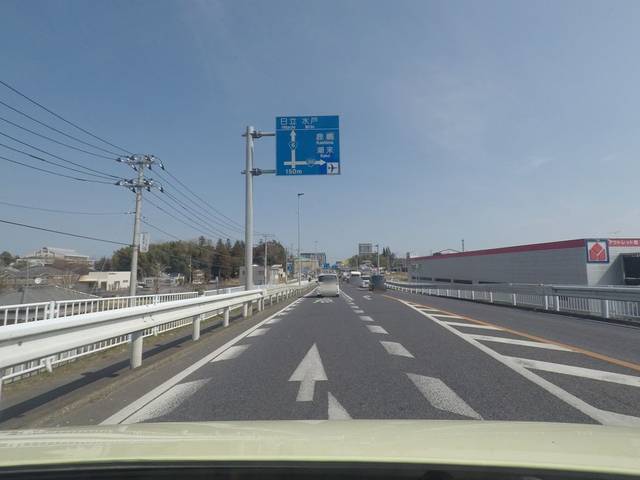
Region: Japan
Coordinates: 36.188, 140.283